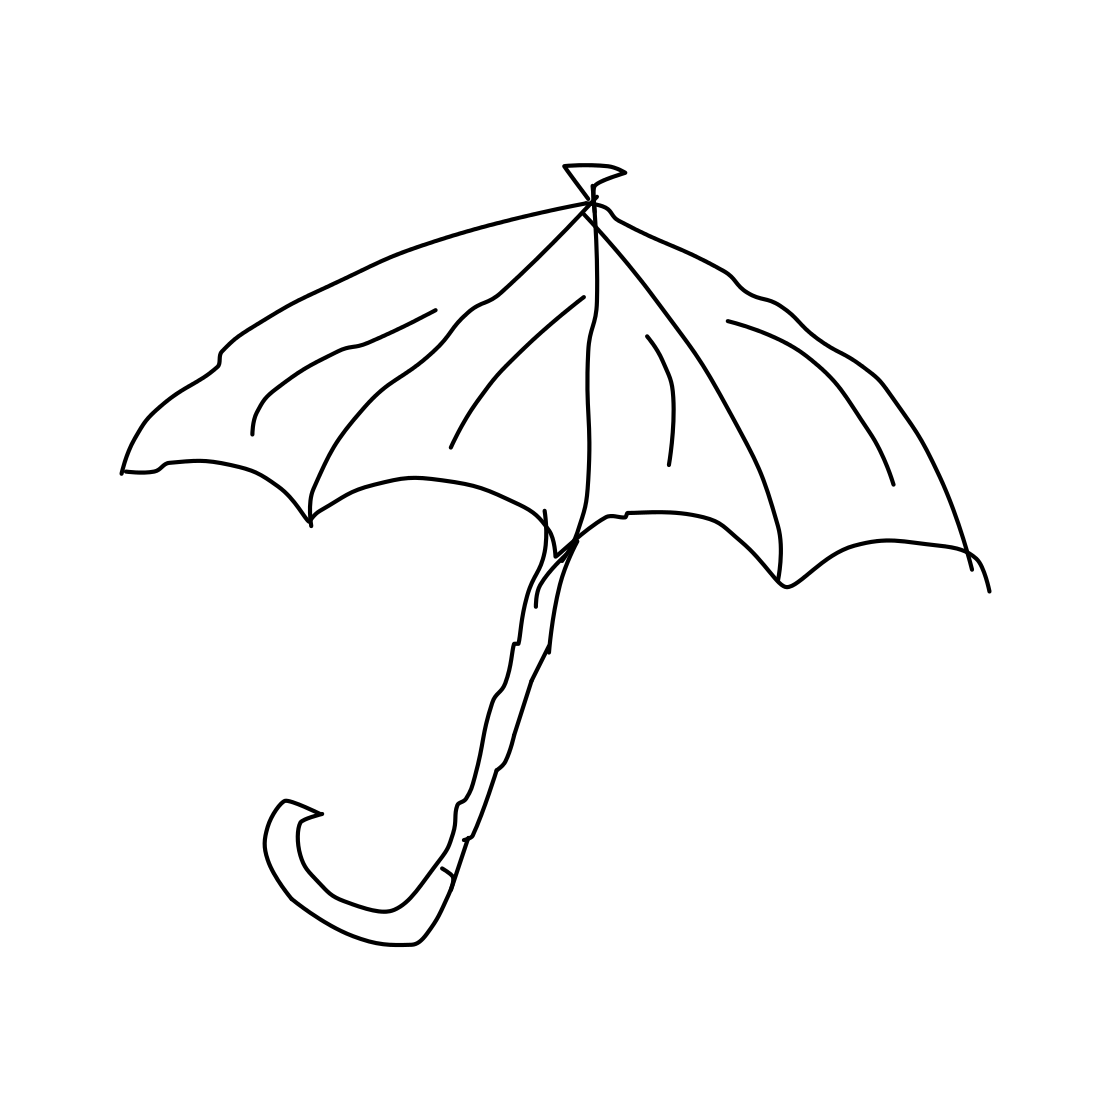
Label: umbrella